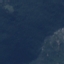
Land use / land cover: HerbaceousVegetation